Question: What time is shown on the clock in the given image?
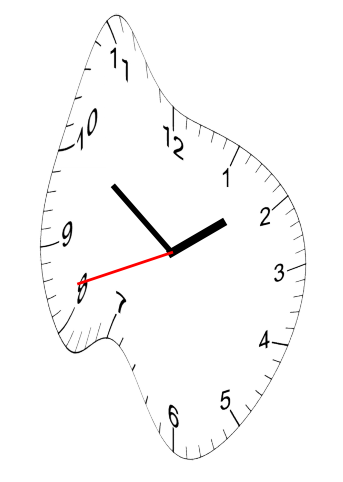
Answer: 01:50:42